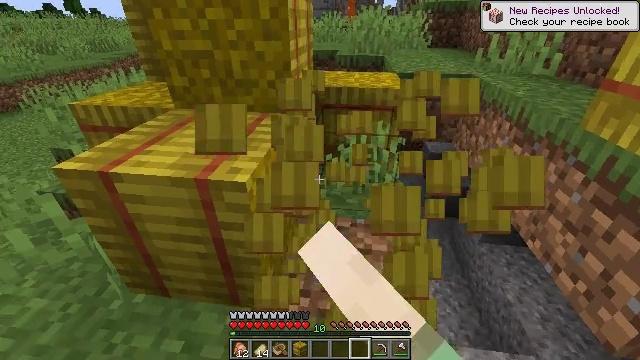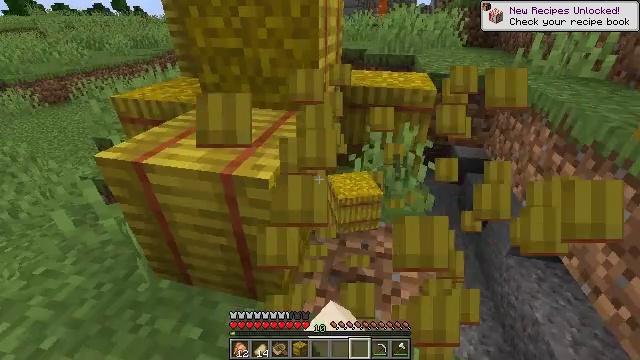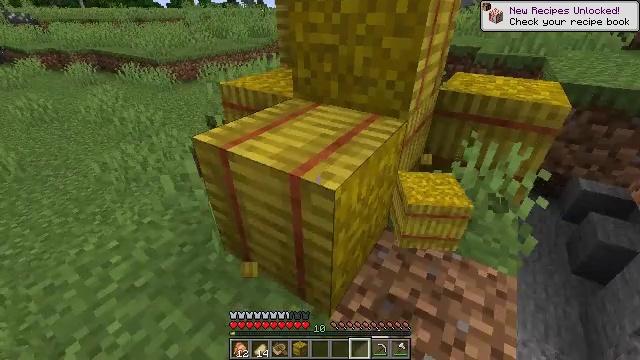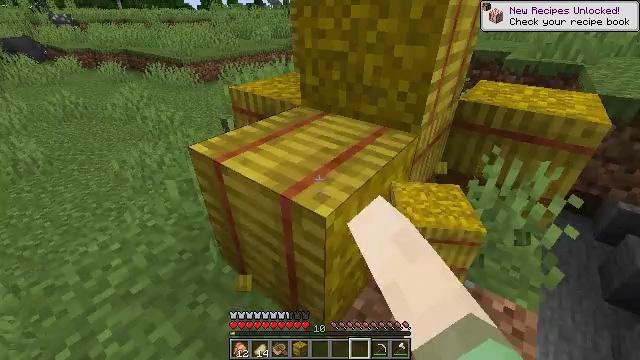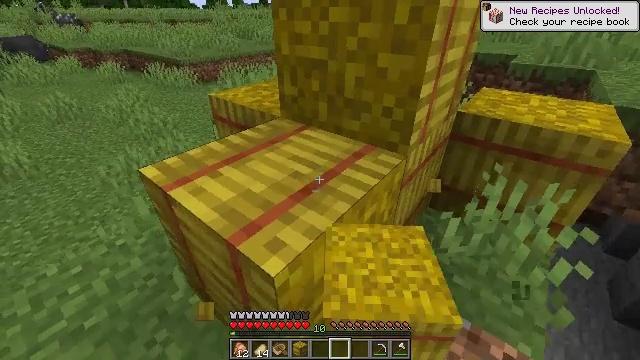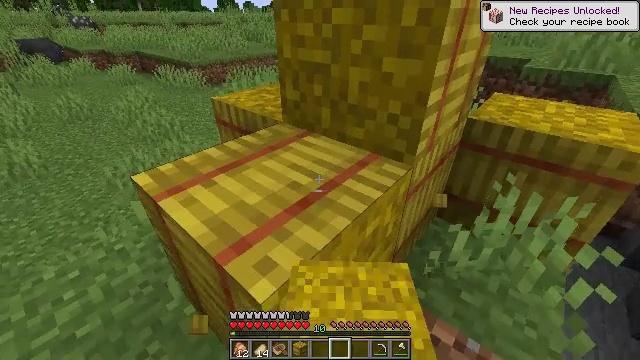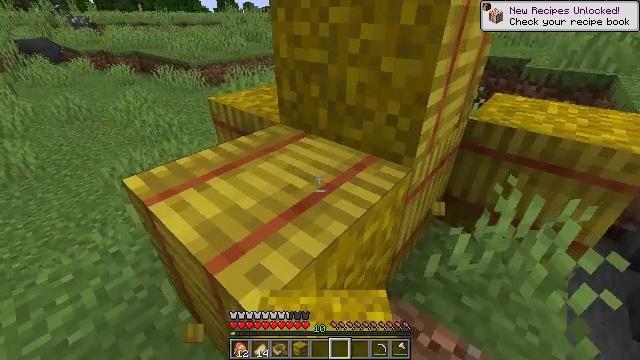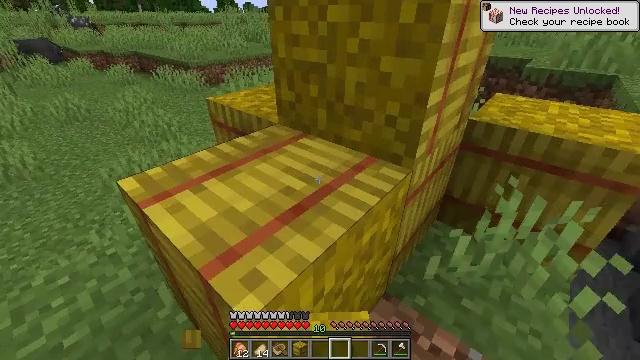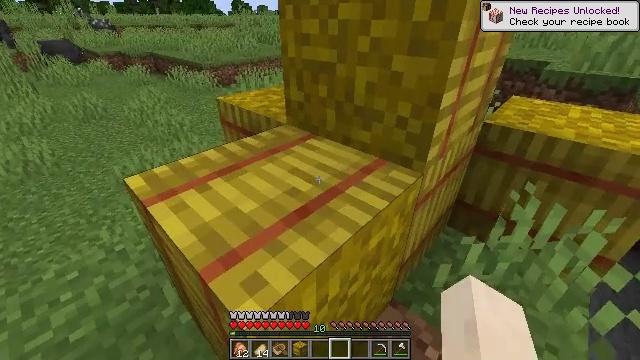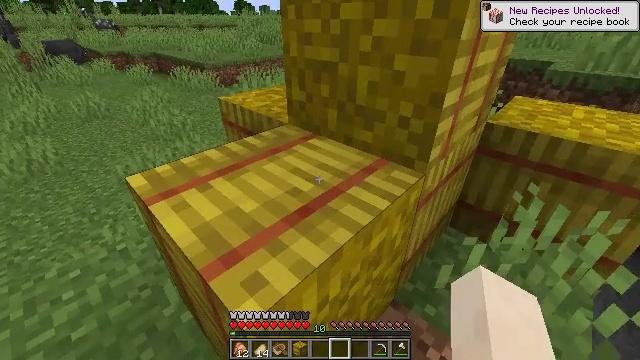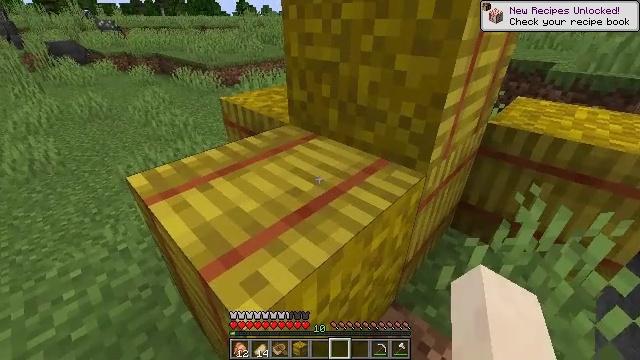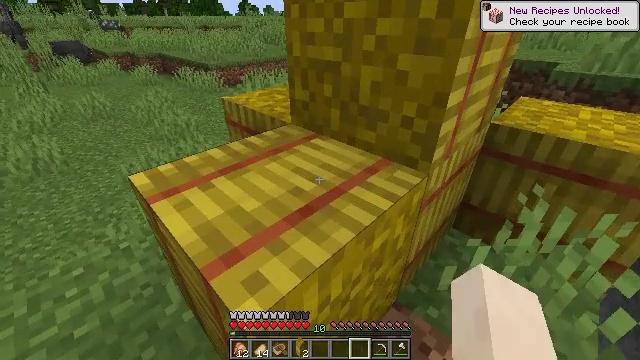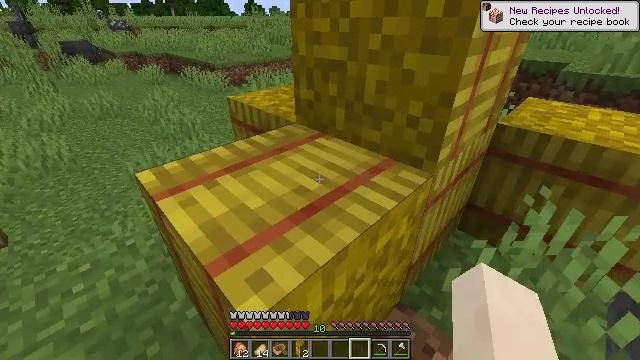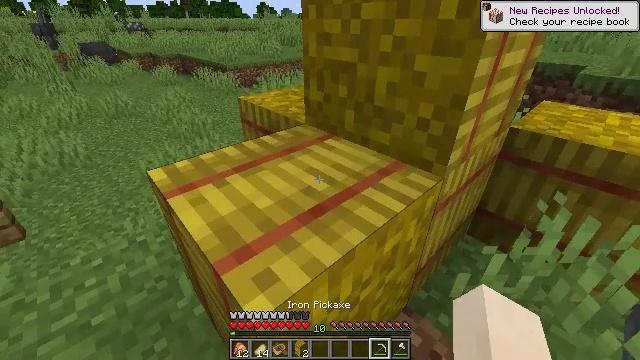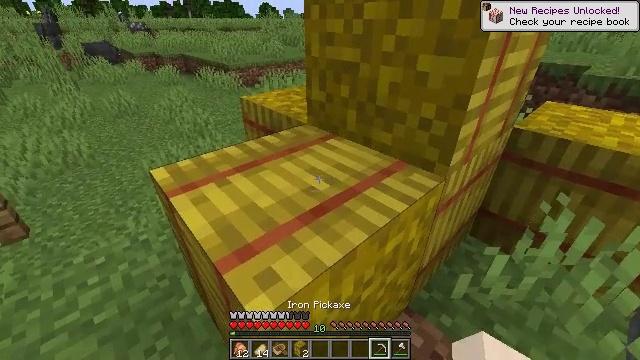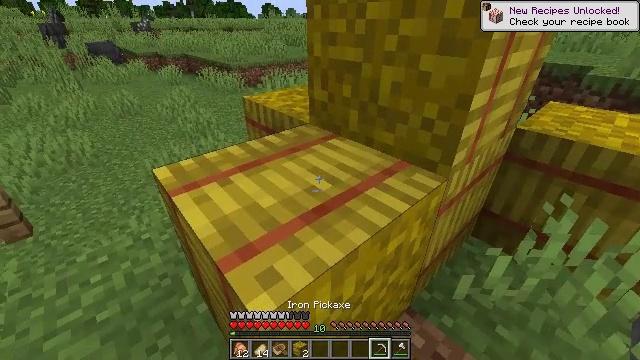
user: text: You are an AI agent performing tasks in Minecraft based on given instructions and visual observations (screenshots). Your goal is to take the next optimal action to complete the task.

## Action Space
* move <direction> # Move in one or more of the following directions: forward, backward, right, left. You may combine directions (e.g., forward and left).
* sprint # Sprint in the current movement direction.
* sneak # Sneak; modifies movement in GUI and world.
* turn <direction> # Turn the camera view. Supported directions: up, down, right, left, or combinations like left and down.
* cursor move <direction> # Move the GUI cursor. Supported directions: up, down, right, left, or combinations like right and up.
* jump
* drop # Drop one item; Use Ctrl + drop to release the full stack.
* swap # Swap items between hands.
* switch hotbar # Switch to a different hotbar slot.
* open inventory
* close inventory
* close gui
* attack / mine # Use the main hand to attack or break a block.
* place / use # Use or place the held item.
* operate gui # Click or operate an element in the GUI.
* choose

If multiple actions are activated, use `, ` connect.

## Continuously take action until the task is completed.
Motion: motion action
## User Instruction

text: Collect a hay block for crafting.
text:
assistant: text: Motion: move forward, turn left, attack / mine
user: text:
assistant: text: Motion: move forward and move right, turn left and down, attack / mine
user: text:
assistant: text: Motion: move forward and move right, turn left
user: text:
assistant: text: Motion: move forward
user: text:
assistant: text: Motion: turn left
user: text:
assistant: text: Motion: no_op
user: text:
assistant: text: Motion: no_op
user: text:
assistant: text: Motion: turn left
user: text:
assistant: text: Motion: no_op
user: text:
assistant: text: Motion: no_op
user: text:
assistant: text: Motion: no_op
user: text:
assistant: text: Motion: turn left
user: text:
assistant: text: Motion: turn left
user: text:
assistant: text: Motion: no_op
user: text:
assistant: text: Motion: no_op
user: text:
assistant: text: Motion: no_op
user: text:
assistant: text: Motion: no_op
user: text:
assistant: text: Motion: no_op
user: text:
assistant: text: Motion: attack / mine
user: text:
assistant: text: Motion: attack / mine
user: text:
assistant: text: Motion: attack / mine
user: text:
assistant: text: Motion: attack / mine
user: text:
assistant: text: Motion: attack / mine
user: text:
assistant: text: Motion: attack / mine
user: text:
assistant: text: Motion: attack / mine
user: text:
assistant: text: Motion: attack / mine
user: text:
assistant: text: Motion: attack / mine
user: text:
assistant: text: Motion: attack / mine
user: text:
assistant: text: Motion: attack / mine
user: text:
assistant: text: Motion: attack / mine